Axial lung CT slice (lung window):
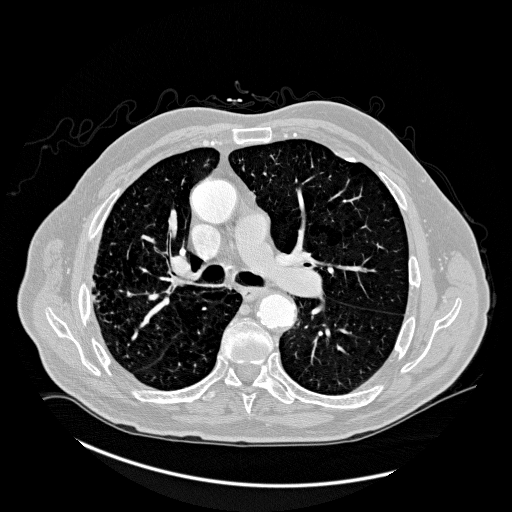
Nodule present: no